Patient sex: F
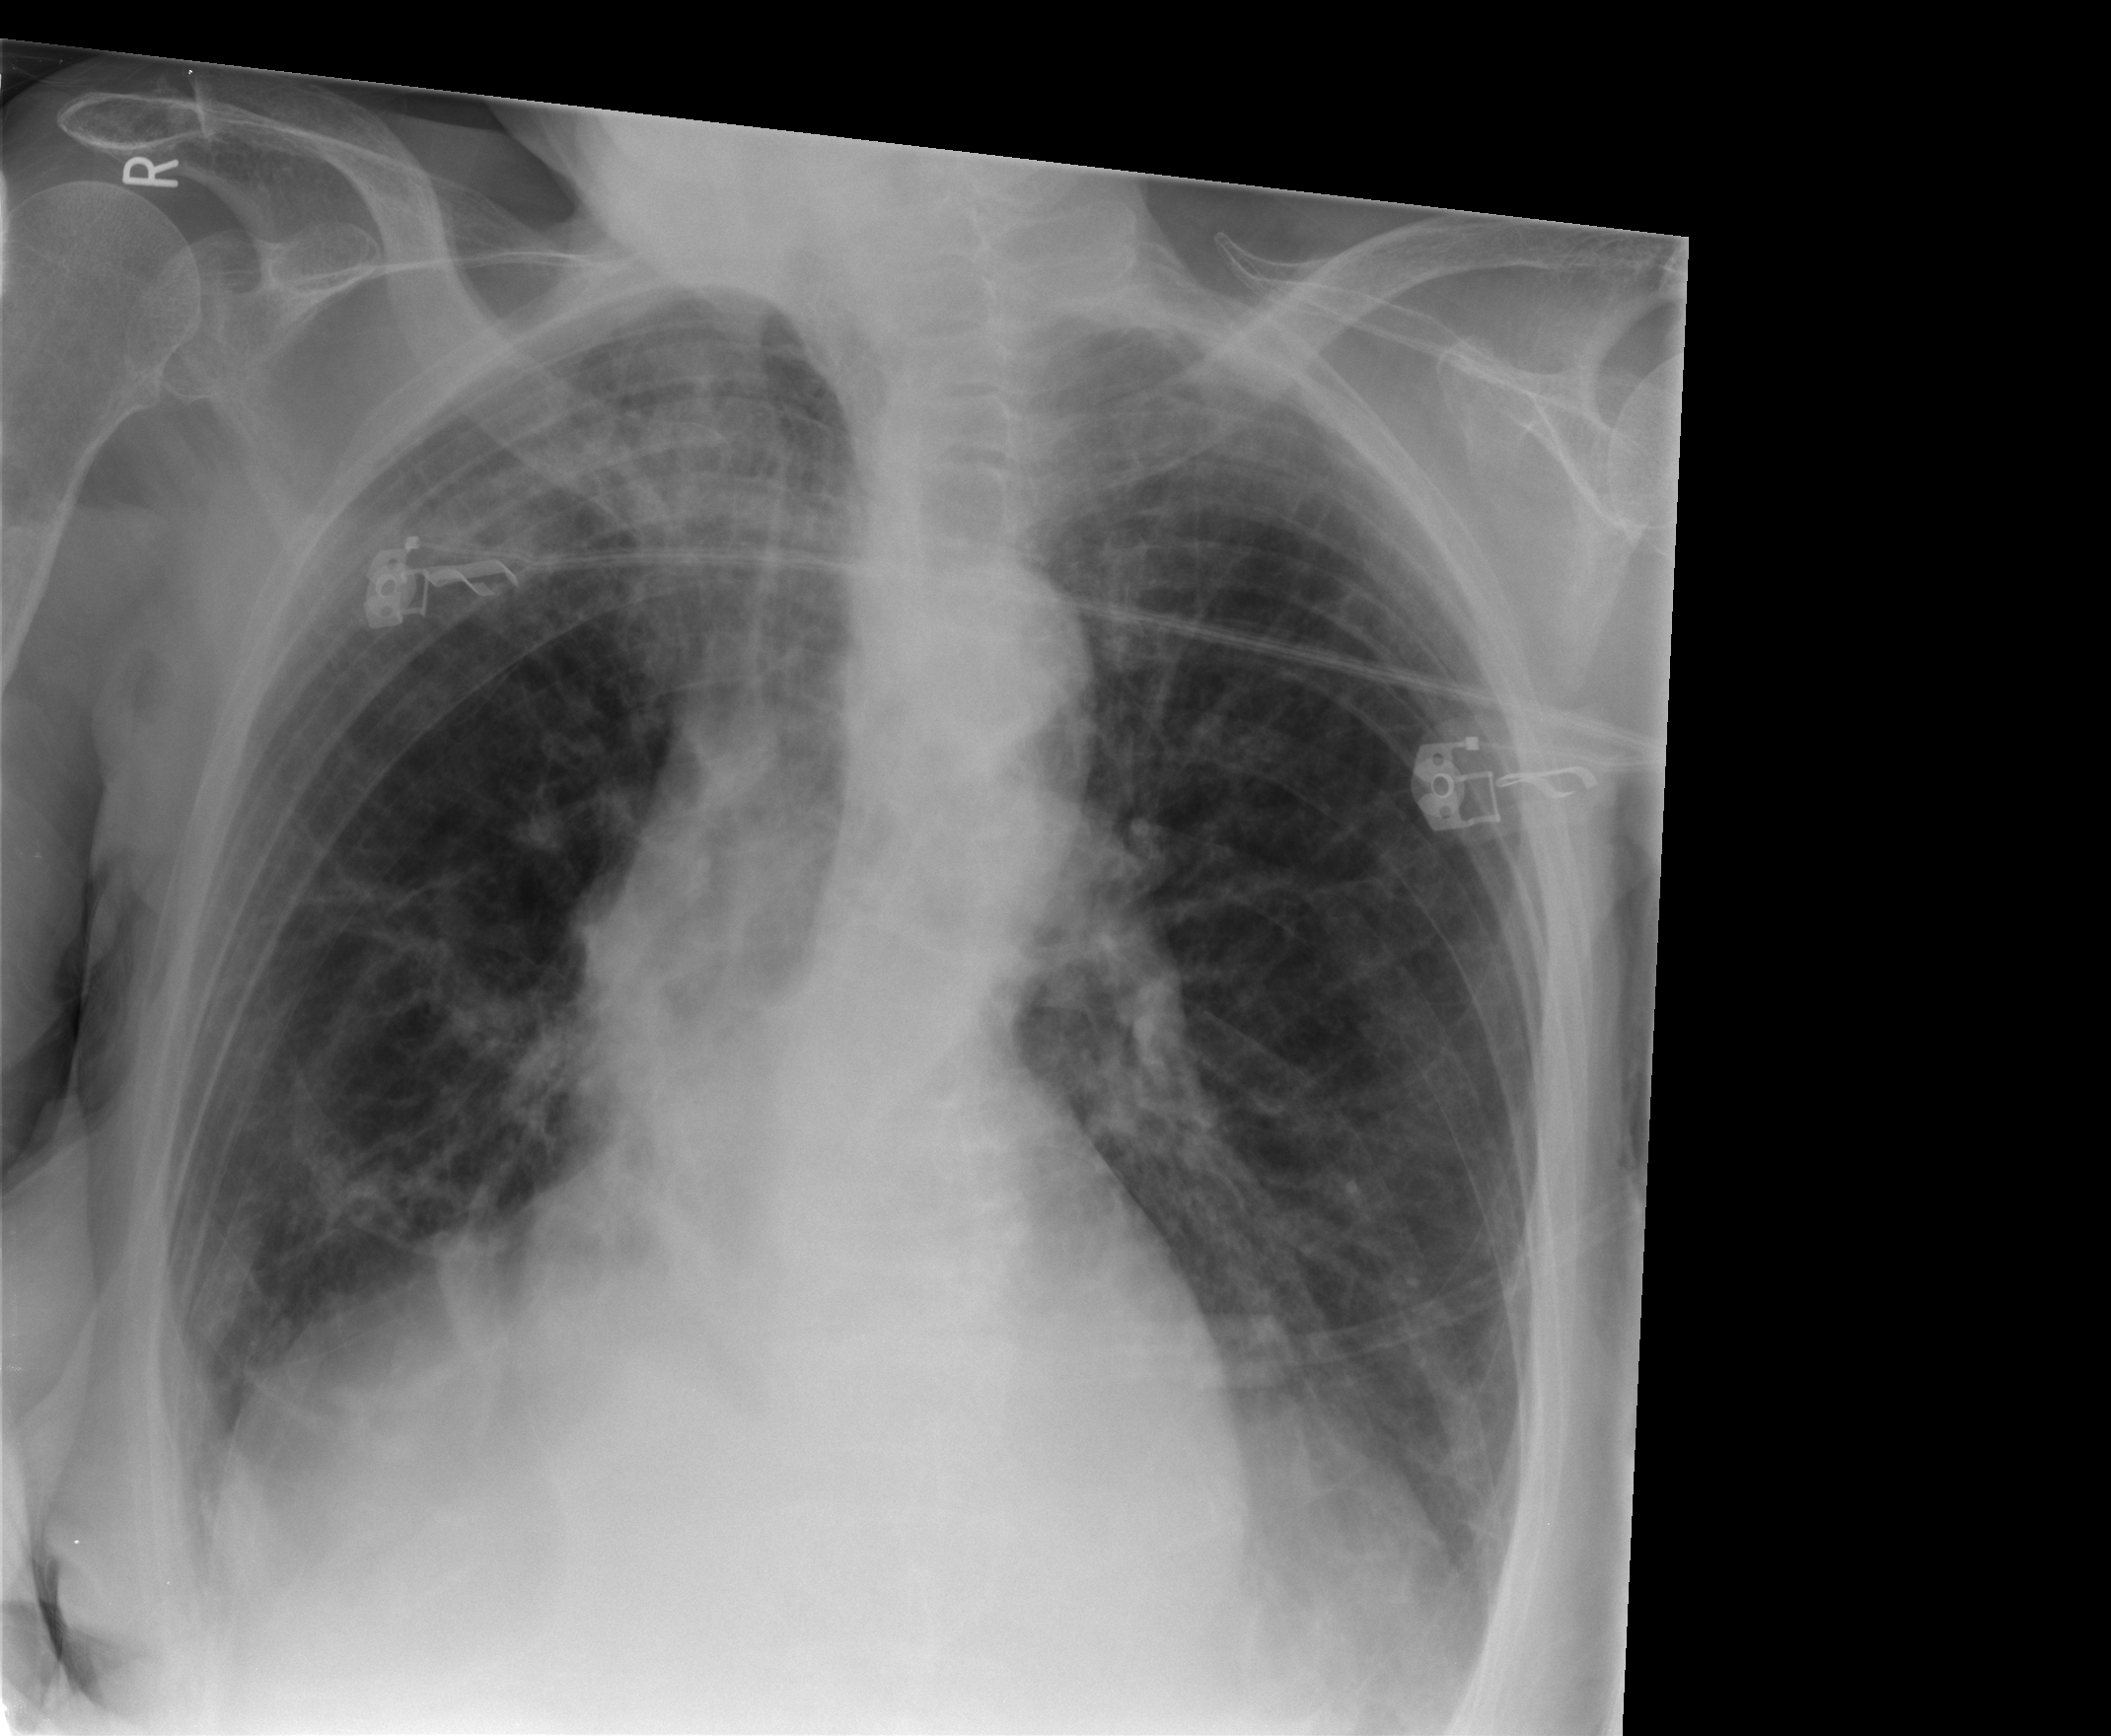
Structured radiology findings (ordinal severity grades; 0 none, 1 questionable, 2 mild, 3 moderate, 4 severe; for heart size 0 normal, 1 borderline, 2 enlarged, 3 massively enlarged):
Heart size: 0
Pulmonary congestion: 0
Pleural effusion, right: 0
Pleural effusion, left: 0
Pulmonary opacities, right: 1
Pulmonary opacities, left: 0
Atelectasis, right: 0
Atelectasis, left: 0